Question: I am tring to create a custom button width rounded corner and a white outline which follows its shape. On the OnPaint event I've added the following code.
'''
Public Class RoundedButton
Protected Overrides Sub OnPaint(e As PaintEventArgs)
MyBase.OnPaint(e)
Dim grPath As GraphicsPath = New GraphicsPath(FillMode.Winding)
grPath.AddArc(0, 0, ClientSize.Height, ClientSize.Height, 90, 180)
grPath.AddLine(grPath.GetLastPoint, New Point(ClientSize.Width - grPath.GetLastPoint.X * 2, 0))
grPath.AddArc(New RectangleF(grPath.GetLastPoint, New Size(ClientSize.Height, ClientSize.Height)), 270, 180)
grPath.CloseFigure()
Me.Region = New Region(grPath)
Dim mypen As New Pen(Color.White, 2)
mypen.Alignment = PenAlignment.Inset
e.Graphics.DrawPath(mypen, grPath)
End Sub
End Class
'''
If I try to use it in a form, it works only if Backcolor property is set to Transparent. If not I can't see the pen path.
I would like to change the backcolor without loose the rounded white border of the pen.
I would like to obtain something like this:

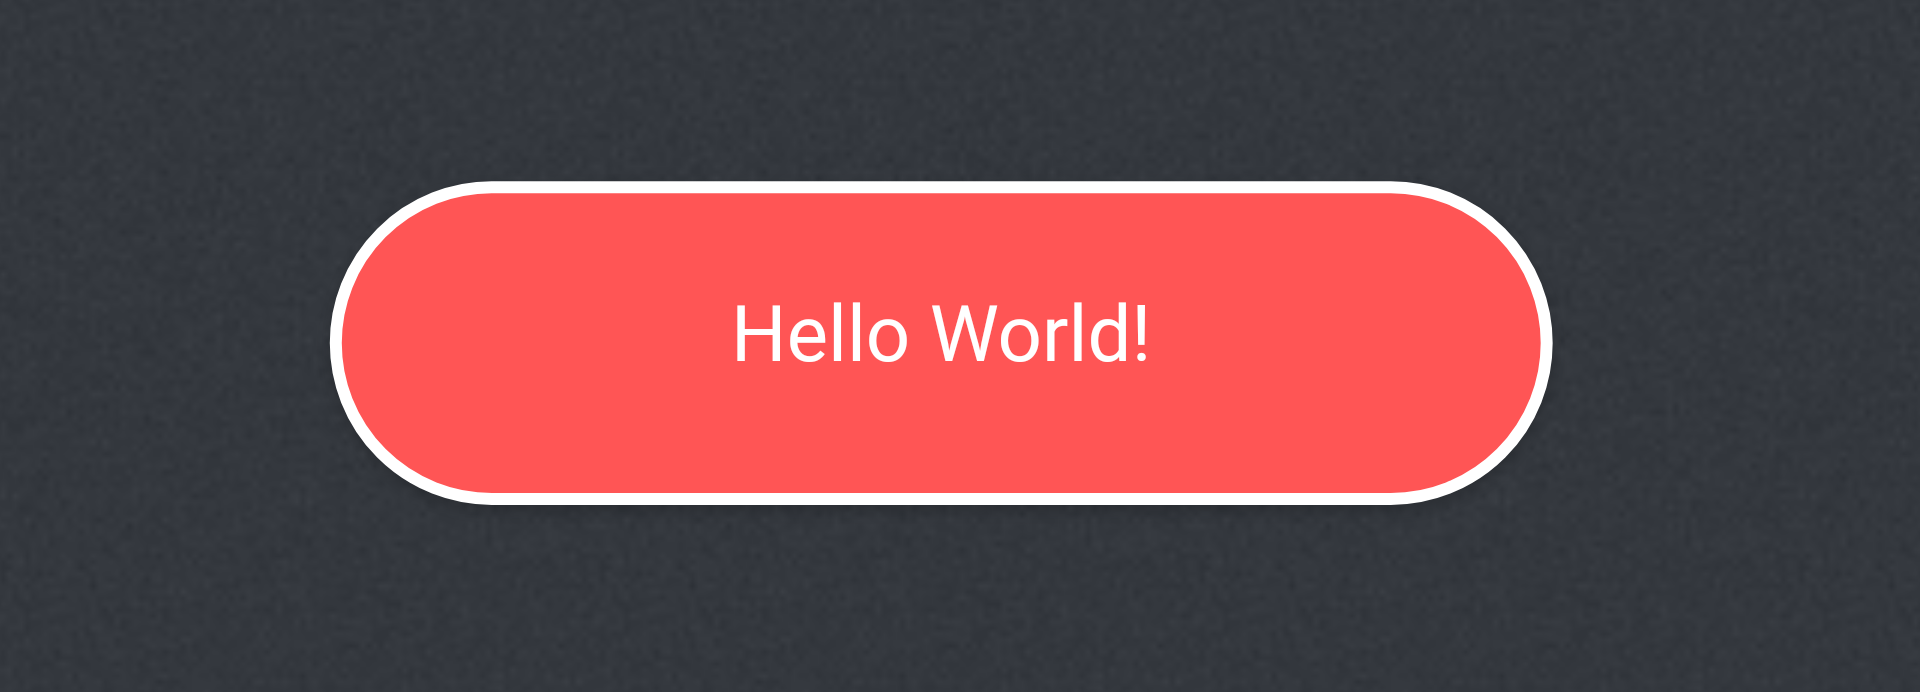
Answer: With all projects that you want custom buttons, it is usually easiest to curve a PictureBox with a picture of your button, then using your coding language (VB.NET, C#, C++) to add an on click function to make the action.
Here is a mini example using VB.NET:
'''
Private Sub pictureBox1_Click(sender As Object, e As EventArgs) Handles pictureBox1.Click
Process.start("http://stackoverflow.com")
End Sub
'''
Hope I helped,
Matt